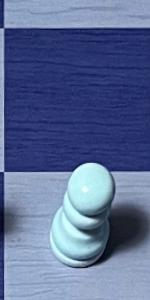
Label: Pawn_White